Question: I've created my usercontrol called ucn with a datagridview that fills the usercontrol.
after I've created another usercontrol inherited from ucn:
'''
public partial class ucnRequest : ucn
{
'''
and in designmode i see the datagridview:

is ok, but I can't add columns for example.
in the main usercontrol I changed the Modifiers property to public but nothing changes...
thanks
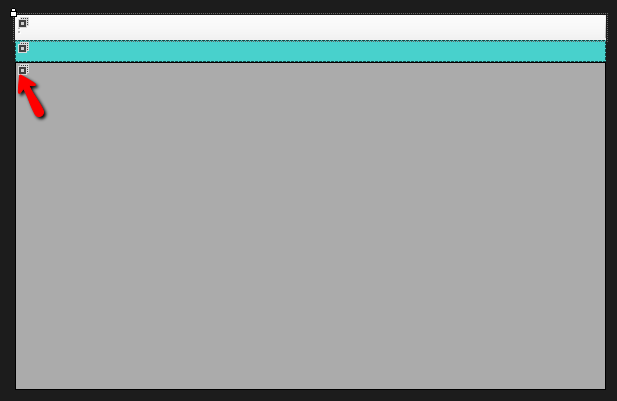
Answer: I think this is because your 'UserControl' will not by default act as a "container" control in the Windows Forms editor, so the Windows Forms editor will not expose its public properties.
To make it a "container" control in the Windows Forms editor you can add the following attribute to the class:
'''
[Designer("System.Windows.Forms.Design.ParentControlDesigner, System.Design", typeof(IDesigner))]
public class MyUserControl: System.Windows.Forms.UserControl
{
...
'''
See here for more information: <URL>